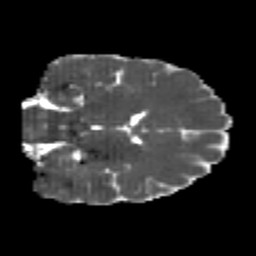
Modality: MD
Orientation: coronal
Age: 24
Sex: male
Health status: healthy
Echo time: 0.074 s